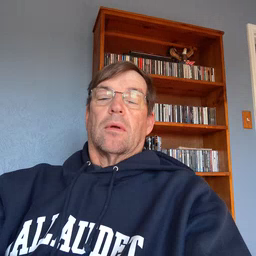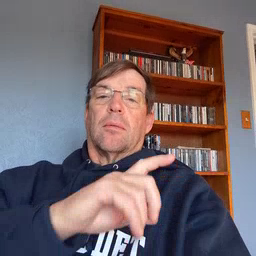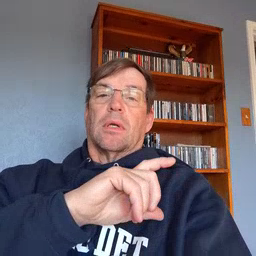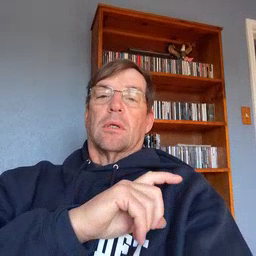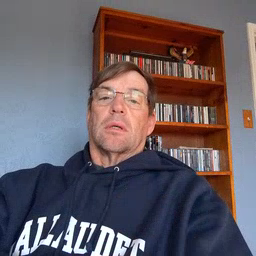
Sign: police